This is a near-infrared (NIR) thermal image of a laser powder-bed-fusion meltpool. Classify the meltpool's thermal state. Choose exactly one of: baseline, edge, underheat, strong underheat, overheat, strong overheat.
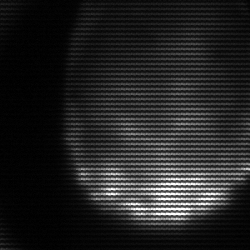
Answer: edge